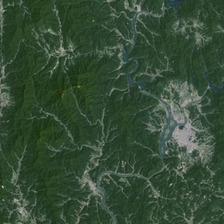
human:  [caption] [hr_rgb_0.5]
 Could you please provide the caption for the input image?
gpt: it is a large piece of green mountain .

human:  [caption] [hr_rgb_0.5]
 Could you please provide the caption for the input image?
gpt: it is a large piece of green mountain .

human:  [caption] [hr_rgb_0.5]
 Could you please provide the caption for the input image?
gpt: it is a large piece of green mountain .

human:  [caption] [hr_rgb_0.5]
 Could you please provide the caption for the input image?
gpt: it is a large piece of green mountain .

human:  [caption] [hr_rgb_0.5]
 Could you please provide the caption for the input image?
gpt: it is a large piece of green mountain .